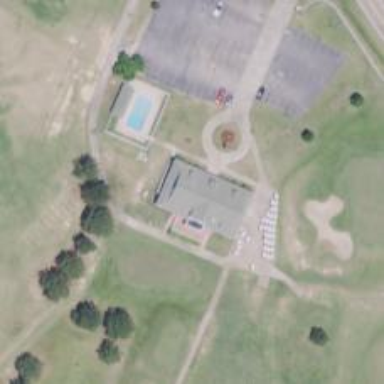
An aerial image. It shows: Golf clubhouse.